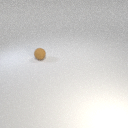
small brown rubber sphere